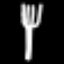
Label: fork